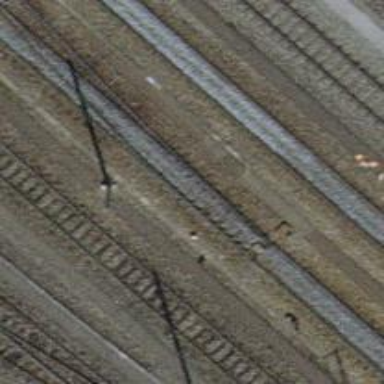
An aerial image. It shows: Railway switch.